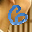
Label: 6